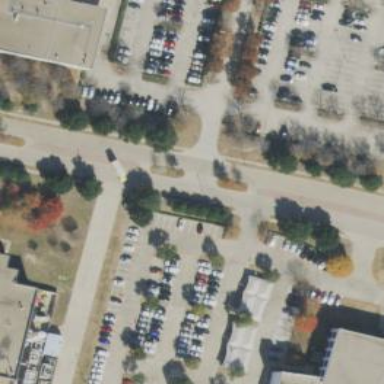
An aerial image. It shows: Tertiary road with separate sidewalks.